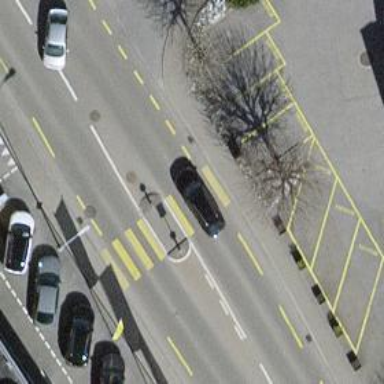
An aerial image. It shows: Marked crossing with pedestrian island.